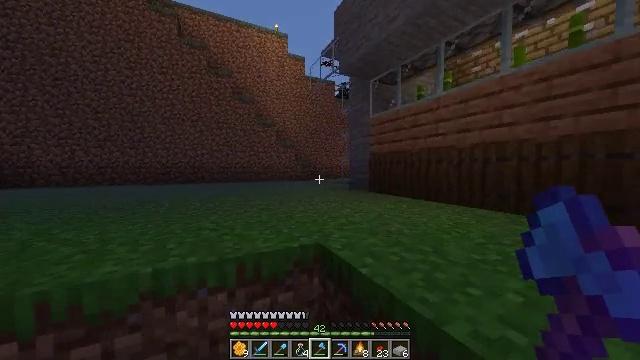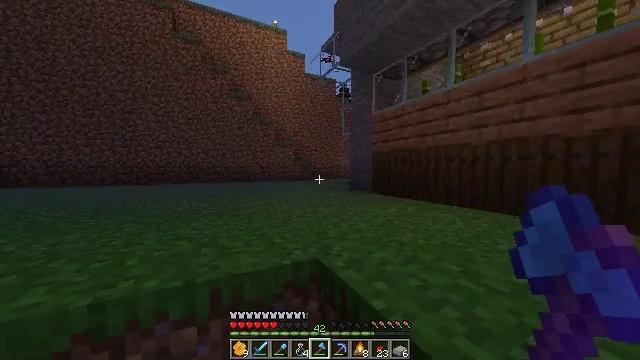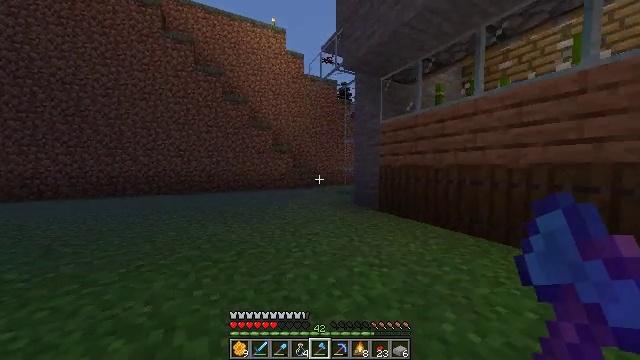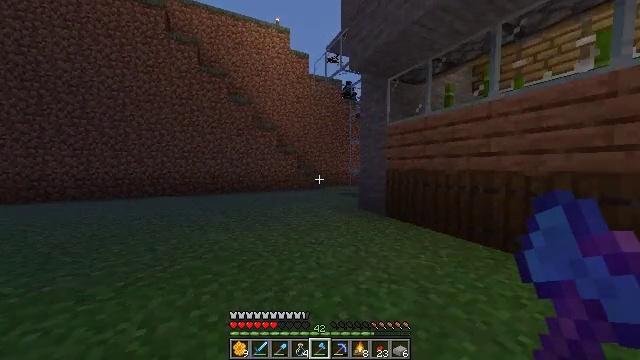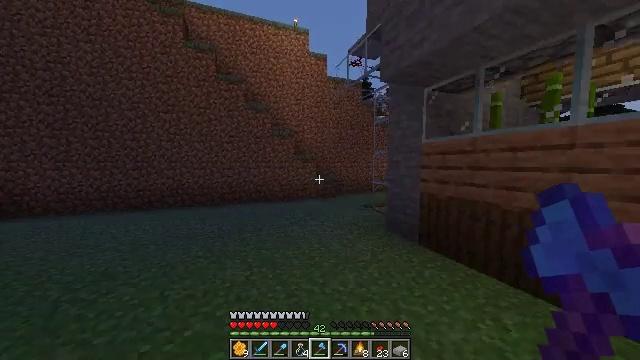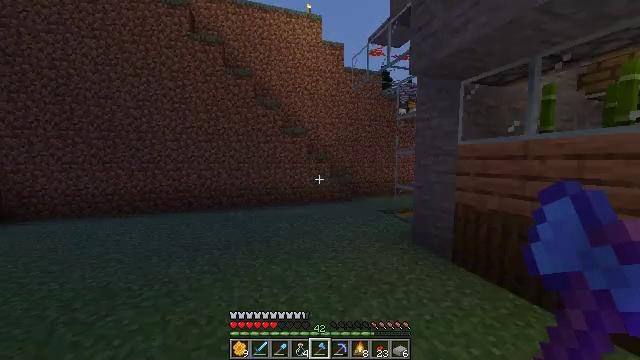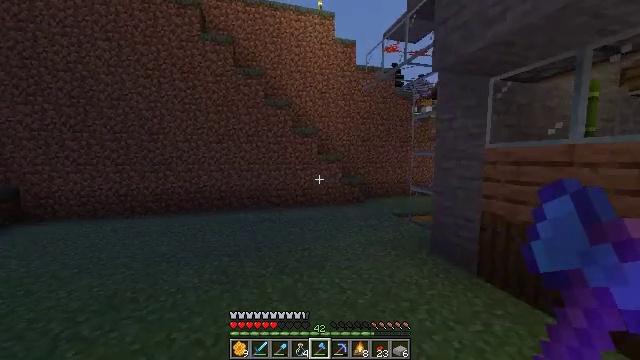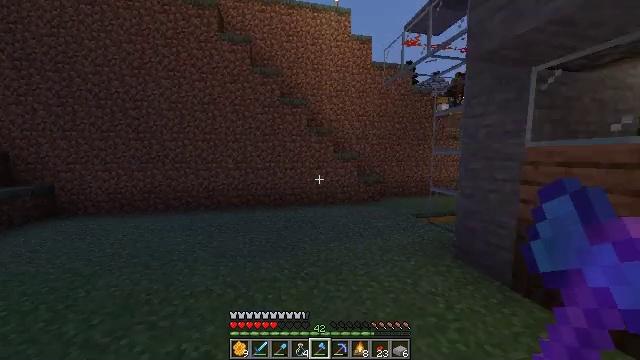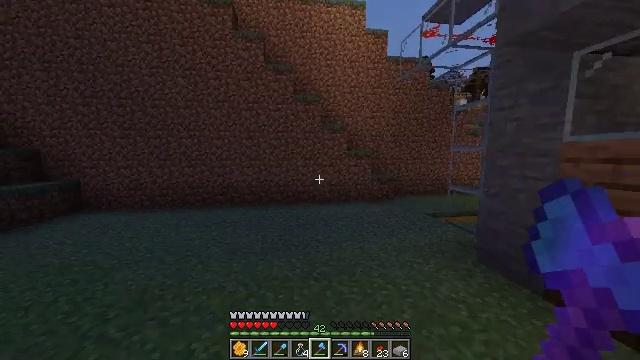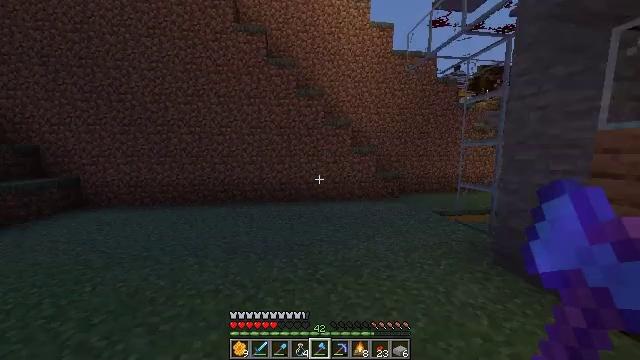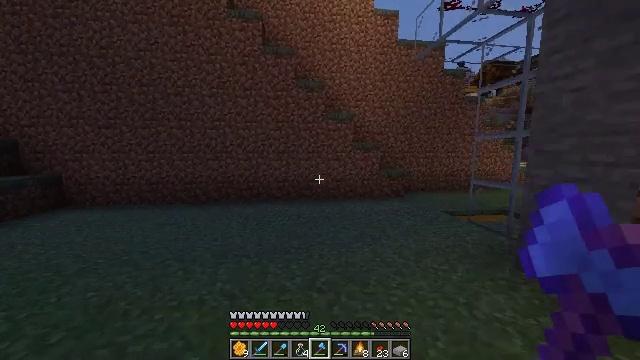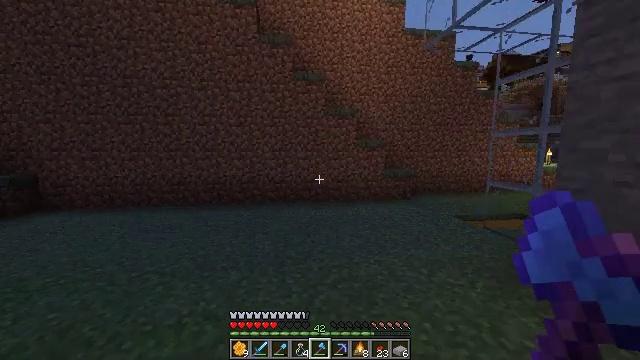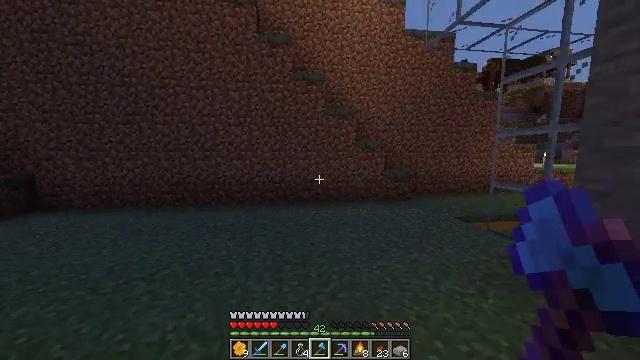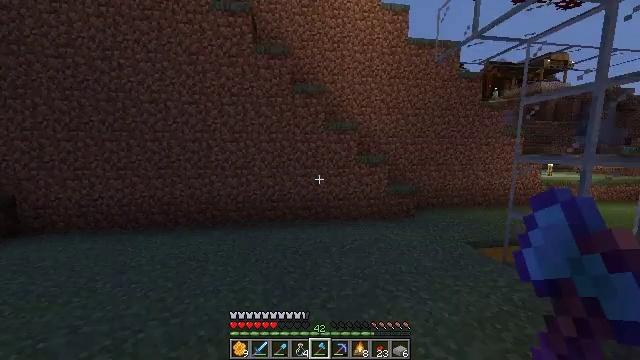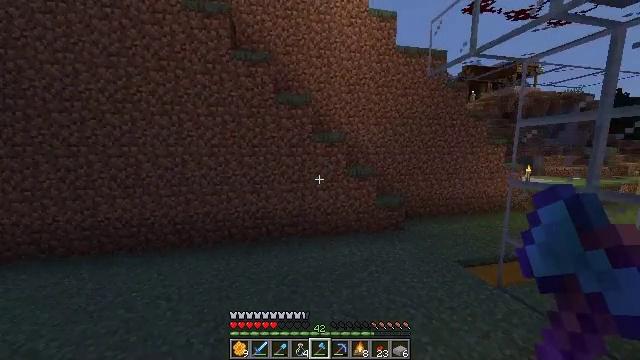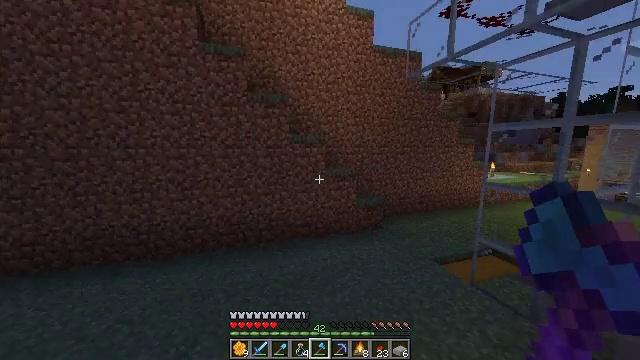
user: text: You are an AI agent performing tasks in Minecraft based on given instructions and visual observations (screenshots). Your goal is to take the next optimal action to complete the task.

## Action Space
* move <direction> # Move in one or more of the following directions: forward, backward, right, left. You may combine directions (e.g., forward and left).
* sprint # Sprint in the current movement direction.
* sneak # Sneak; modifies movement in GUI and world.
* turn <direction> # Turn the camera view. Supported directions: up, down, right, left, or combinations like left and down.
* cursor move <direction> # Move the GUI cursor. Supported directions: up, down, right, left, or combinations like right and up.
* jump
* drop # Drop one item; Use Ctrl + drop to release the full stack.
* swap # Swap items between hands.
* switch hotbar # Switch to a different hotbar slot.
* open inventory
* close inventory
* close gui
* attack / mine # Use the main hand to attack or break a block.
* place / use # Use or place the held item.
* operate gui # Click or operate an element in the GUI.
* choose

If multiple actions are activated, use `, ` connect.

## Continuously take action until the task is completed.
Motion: motion action
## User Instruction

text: Prepare a glass bottle using the crafting table.
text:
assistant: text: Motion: move forward, jump
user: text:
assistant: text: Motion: move forward, sprint, jump
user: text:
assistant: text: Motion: move forward, sprint, turn left, jump
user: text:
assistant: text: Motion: move forward, sprint, turn left, jump
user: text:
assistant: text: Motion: move forward, sprint, turn left, jump
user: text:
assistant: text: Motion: move forward, sprint, turn left, jump
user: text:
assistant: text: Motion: move forward, turn left, jump
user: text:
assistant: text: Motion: move forward, turn left, jump
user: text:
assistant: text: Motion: move forward, jump
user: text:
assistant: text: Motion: move forward, jump
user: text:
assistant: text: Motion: move forward, sprint, jump
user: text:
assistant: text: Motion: move forward, sprint, jump
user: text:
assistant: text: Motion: move forward, sprint, jump
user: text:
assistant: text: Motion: move forward, sprint, turn right, jump
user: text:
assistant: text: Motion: move forward, sprint, turn right and down, jump
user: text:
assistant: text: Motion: move forward, turn right, jump
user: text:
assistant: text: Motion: move forward, turn right, jump
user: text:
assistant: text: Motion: move forward, turn right, jump
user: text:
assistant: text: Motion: move forward, turn right, jump
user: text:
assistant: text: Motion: move forward, turn right, jump
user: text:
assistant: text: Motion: move forward, turn right, jump
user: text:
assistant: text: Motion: move forward, turn right, jump
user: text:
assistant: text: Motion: move forward, sprint, turn right, jump
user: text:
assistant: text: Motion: move forward, sprint, turn right and down, jump
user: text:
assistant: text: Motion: move forward, sprint, turn right and down, jump
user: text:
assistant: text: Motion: move forward, sprint, turn right and down, jump
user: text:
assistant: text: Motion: move forward, turn right, jump
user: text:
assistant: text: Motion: move forward, turn right, jump
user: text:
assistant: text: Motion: move forward, turn right and down, jump
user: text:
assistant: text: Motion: move forward, turn right, jump